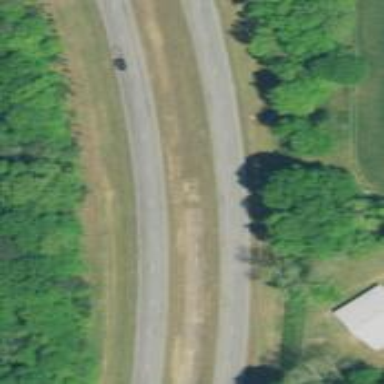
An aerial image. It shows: Asphalt road classified as trunk highway.